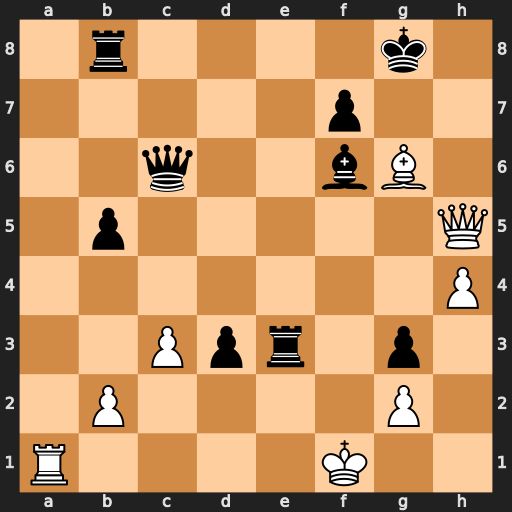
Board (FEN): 1r4k1/5p2/2q2bB1/1p5Q/7P/2Ppr1p1/1P4P1/R4K2
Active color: w
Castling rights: -
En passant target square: -
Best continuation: Qh7+ Kf8 Qxf7#